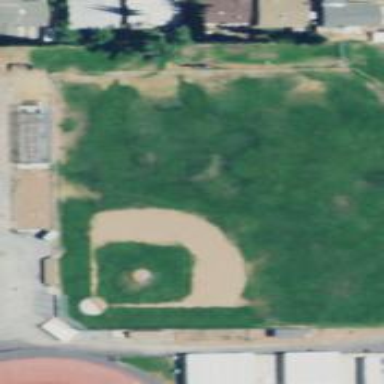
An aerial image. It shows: Baseball pitch for leisure land.